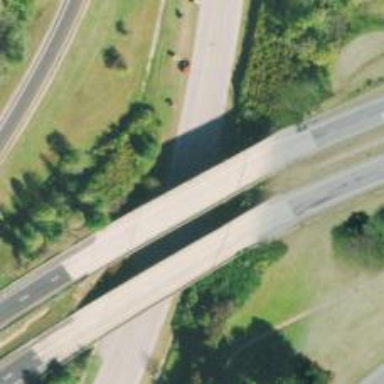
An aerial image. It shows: Motorway bridge.